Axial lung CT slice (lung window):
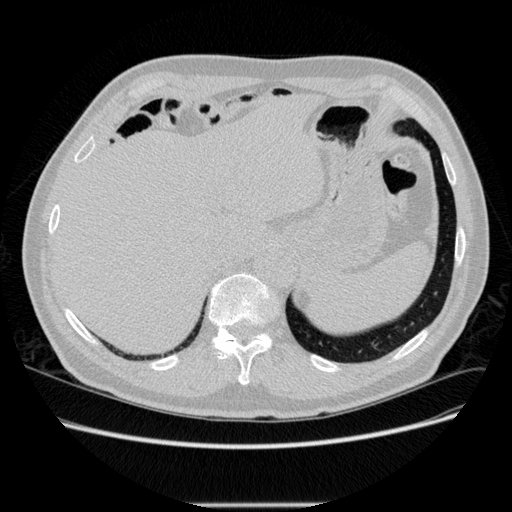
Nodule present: no